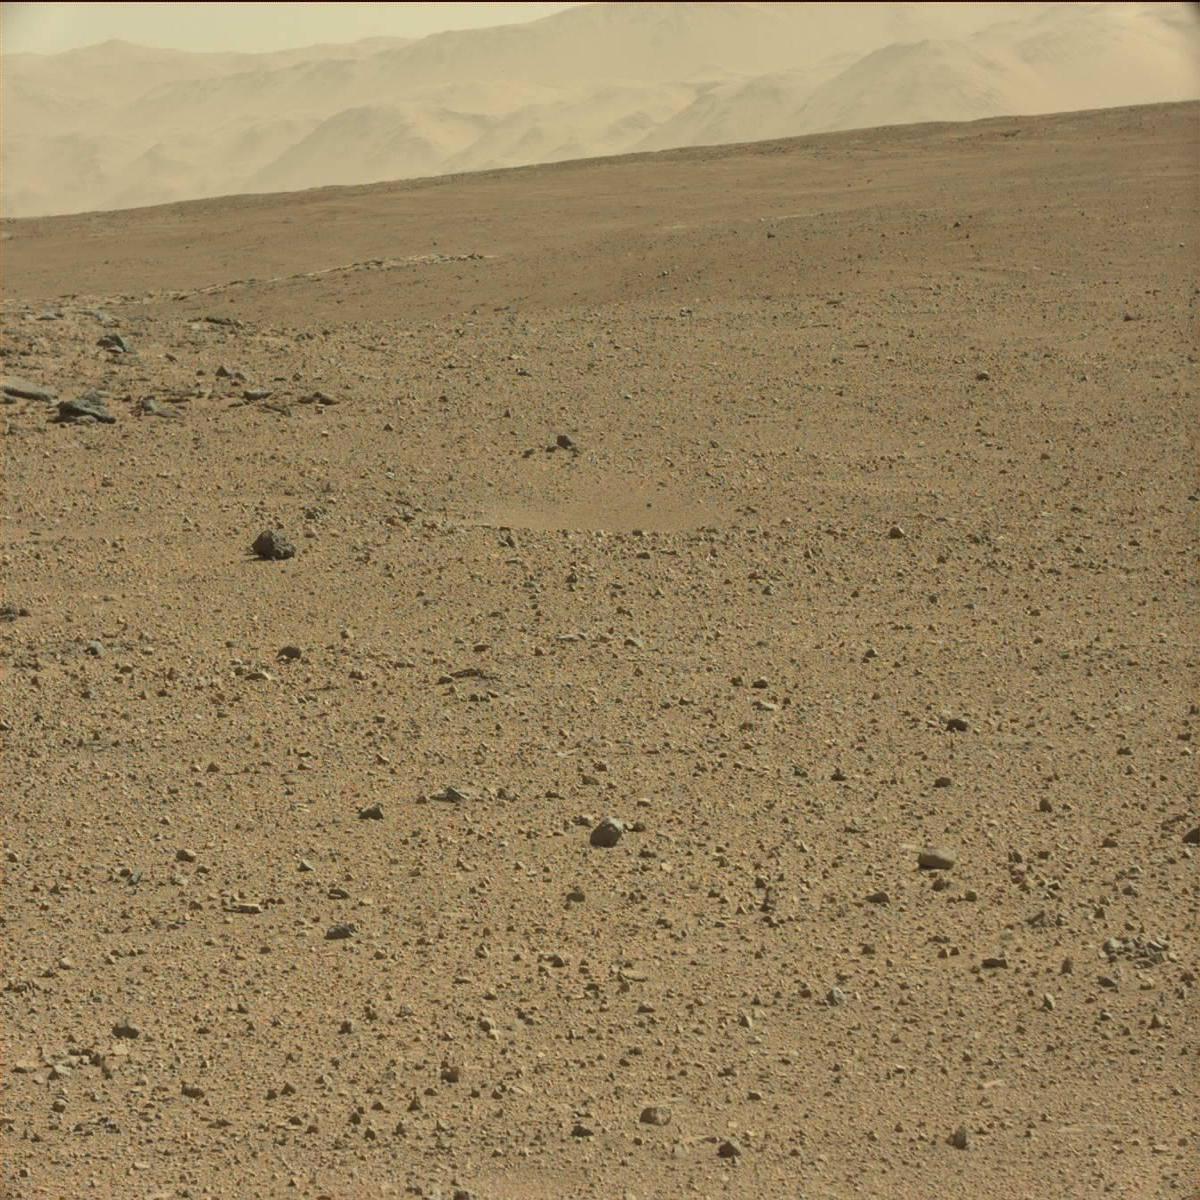
Terrain classes present: Bedrock, Ridge, Rock, Sand / Soil, Sky